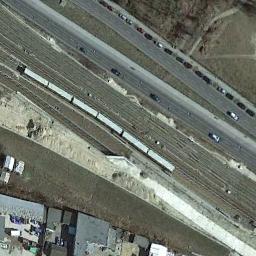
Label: railway